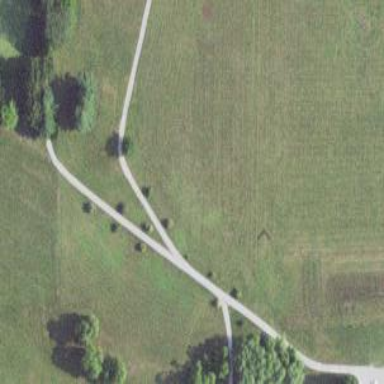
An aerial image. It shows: Path used for both walking and golf.